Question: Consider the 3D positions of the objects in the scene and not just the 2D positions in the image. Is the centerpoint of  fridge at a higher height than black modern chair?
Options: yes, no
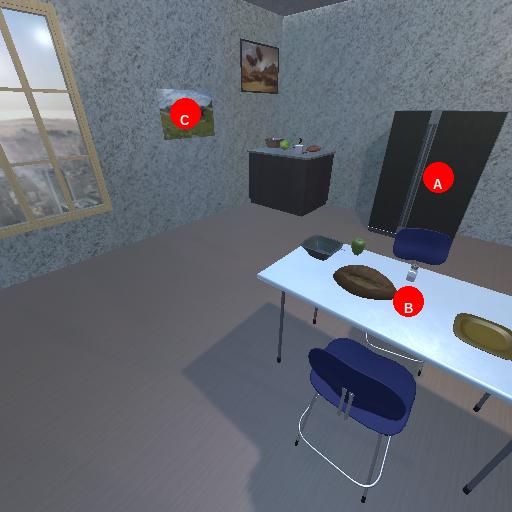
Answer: yes